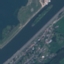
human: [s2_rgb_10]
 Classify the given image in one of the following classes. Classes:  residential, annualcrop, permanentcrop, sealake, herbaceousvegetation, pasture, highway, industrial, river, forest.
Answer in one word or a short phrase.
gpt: River